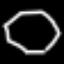
Label: octagon